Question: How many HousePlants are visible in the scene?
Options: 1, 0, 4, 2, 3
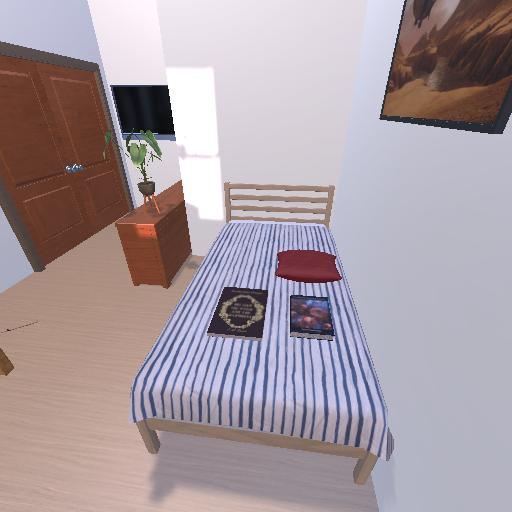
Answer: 1